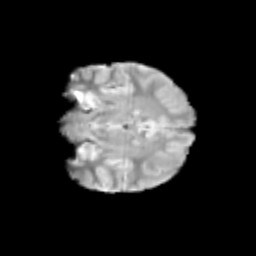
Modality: T2w
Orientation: coronal
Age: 11
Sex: female
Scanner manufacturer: siemens
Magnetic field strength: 3 T
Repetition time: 3.8 s
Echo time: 0.07 s